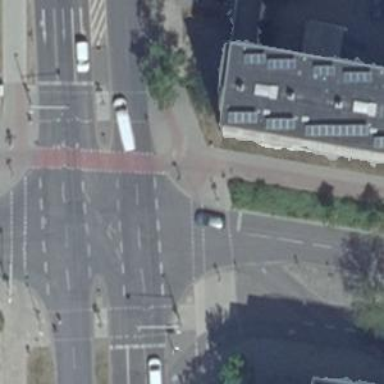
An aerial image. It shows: Traffic signals at road crossing.